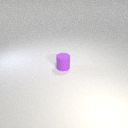
small purple rubber cylinder